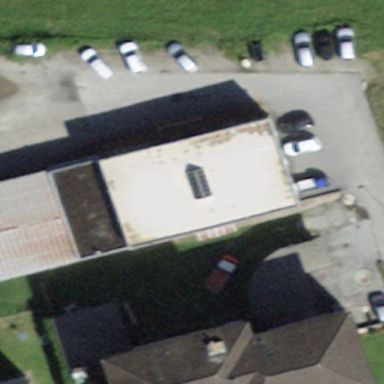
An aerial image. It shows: Industrial building.